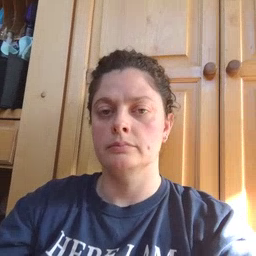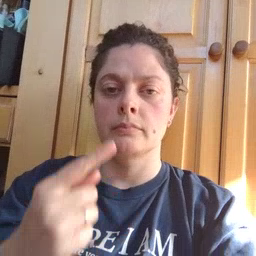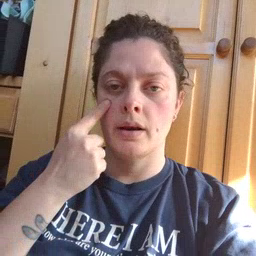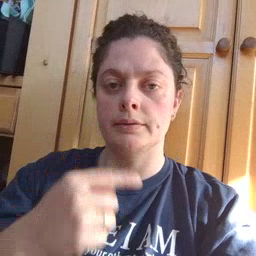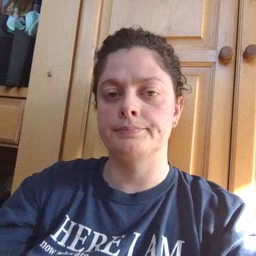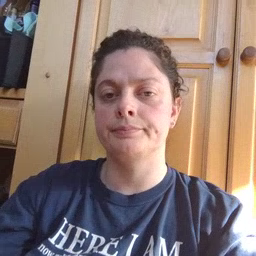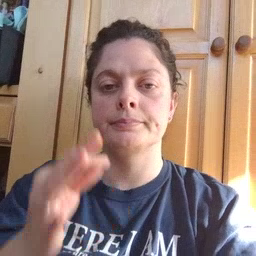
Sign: eye